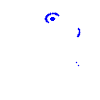
Particle: kaon